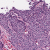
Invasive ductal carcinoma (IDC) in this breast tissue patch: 1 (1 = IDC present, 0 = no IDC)